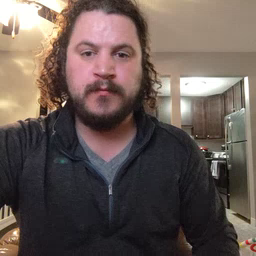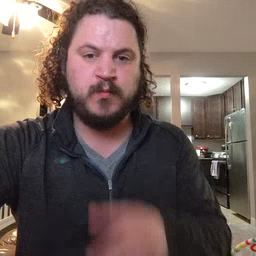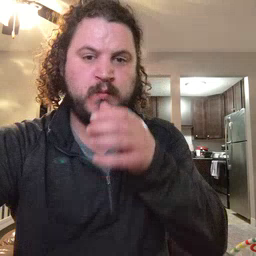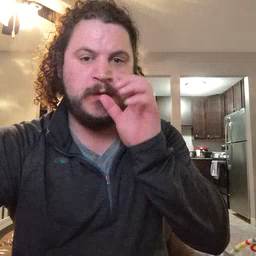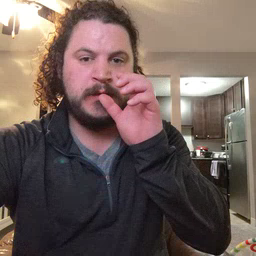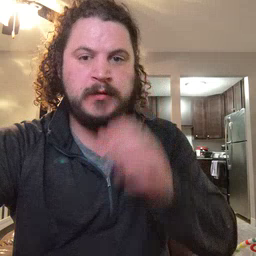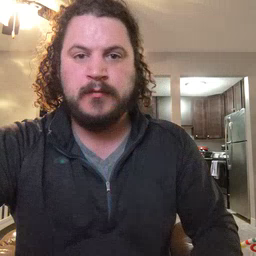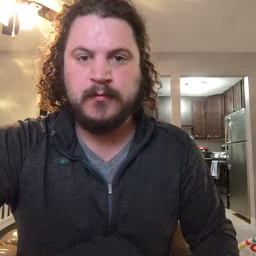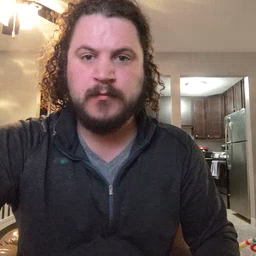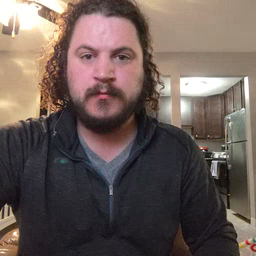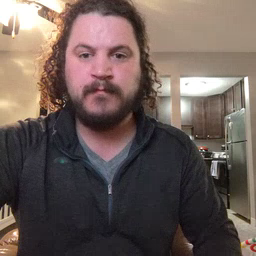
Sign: drink